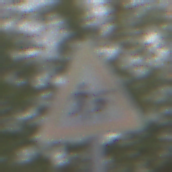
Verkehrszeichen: KinderLinks
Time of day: Midday
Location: Outdoor (Suburban)
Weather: Overcast
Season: NotSpecified
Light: Natural